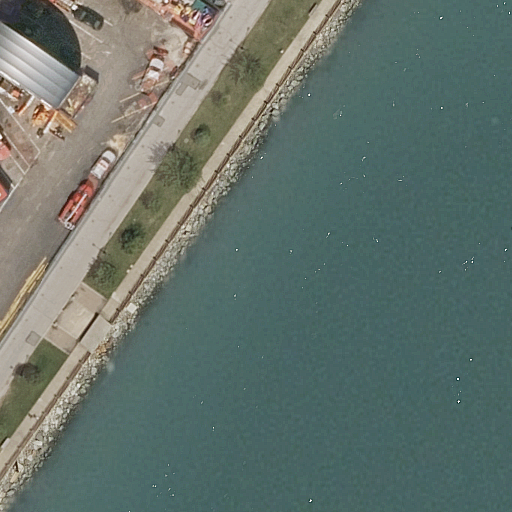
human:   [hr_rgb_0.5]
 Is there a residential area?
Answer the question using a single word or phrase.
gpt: yes

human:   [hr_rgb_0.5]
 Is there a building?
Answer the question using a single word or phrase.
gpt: yes

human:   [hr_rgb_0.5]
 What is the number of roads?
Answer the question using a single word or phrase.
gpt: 2

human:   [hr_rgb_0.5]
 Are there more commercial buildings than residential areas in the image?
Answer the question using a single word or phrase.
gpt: no

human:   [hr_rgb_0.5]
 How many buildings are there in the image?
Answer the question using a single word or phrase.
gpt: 1

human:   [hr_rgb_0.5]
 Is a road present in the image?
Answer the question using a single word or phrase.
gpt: yes

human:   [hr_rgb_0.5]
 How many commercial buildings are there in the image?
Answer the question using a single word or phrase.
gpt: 0

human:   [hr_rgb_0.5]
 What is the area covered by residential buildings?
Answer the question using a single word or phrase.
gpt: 61m2

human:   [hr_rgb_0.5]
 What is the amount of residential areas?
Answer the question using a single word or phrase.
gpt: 1

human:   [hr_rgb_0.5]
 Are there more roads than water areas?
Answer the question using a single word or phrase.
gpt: yes

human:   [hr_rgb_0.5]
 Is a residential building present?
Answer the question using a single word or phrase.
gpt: yes

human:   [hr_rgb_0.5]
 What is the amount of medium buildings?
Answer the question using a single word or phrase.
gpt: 0

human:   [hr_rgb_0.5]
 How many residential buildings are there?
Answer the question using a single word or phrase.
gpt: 1

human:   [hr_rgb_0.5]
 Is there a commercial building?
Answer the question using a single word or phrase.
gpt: no

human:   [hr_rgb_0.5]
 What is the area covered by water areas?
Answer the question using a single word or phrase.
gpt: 7332m2

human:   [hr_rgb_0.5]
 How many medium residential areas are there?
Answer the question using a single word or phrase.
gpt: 0

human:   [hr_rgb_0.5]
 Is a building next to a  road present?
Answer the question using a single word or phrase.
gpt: yes

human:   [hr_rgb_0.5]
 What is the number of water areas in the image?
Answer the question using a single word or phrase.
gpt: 1

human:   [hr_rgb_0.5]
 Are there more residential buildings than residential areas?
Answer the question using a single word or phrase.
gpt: no

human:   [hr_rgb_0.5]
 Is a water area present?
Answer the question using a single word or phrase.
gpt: yes

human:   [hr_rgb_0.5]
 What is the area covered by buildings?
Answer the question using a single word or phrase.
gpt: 61m2

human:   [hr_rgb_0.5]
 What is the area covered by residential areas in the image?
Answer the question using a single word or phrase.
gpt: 6655m2

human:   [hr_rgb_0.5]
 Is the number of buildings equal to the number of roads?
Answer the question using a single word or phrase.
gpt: no

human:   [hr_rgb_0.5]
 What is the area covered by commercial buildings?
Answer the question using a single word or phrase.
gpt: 0m2

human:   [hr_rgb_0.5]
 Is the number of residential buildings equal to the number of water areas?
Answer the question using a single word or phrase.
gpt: yes

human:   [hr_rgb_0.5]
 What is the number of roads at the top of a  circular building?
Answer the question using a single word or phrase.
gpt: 0

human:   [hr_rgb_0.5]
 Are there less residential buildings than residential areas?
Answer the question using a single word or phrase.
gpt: no

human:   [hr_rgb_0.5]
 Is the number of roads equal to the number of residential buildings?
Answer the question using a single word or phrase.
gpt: no

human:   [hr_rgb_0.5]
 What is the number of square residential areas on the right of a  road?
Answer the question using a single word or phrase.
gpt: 0

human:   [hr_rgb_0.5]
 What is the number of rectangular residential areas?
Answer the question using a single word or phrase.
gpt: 0

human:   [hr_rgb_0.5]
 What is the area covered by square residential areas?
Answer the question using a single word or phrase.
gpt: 0m2

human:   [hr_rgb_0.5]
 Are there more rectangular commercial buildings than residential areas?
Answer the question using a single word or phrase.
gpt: no

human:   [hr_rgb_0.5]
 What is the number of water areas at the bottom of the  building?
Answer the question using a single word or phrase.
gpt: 0

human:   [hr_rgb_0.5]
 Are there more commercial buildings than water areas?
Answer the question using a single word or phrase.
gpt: no

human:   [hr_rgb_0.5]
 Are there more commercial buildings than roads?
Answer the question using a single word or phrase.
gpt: no

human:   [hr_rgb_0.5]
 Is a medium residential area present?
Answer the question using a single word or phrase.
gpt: no

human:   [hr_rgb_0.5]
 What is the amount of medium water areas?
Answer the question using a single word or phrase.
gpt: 0

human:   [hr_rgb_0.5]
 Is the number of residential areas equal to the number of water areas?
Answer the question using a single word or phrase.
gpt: yes

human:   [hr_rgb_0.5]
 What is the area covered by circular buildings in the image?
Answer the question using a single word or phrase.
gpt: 0m2

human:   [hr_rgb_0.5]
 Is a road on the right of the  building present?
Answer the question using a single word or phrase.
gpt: no

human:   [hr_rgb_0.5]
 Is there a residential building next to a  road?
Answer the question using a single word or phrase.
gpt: yes

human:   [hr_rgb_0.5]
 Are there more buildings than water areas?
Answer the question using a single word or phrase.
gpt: no

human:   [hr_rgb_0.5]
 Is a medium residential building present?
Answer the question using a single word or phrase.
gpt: no

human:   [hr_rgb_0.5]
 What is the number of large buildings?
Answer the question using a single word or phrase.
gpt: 0

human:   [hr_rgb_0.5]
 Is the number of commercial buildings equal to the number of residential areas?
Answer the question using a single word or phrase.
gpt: no

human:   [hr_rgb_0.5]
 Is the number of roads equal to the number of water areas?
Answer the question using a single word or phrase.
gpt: no

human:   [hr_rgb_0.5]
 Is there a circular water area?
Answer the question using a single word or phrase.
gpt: no

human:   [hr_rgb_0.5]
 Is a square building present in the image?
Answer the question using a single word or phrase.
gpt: no

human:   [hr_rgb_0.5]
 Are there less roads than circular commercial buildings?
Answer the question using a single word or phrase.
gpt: no

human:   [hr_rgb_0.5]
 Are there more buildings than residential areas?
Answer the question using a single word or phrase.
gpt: no

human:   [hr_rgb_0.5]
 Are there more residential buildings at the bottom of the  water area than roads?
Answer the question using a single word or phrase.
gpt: no

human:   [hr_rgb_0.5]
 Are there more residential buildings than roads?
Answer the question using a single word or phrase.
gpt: no

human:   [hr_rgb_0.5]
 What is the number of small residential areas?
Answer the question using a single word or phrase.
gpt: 0

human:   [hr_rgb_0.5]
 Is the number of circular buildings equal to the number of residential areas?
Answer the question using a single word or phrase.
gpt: no

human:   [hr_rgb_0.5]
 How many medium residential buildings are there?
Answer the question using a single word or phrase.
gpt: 0

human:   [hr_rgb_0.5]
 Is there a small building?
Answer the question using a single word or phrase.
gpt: yes

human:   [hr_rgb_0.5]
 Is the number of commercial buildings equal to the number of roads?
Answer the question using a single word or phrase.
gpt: no

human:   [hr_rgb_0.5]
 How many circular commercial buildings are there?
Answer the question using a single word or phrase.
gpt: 0

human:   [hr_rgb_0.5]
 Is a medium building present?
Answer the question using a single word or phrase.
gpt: no

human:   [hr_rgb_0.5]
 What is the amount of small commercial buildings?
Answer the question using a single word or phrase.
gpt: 0

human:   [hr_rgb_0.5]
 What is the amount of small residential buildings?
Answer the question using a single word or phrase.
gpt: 1

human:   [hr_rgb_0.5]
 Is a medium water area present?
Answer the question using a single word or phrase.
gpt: no

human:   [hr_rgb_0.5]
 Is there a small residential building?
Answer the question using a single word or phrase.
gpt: yes

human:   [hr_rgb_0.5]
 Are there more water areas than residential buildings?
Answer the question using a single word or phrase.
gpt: no